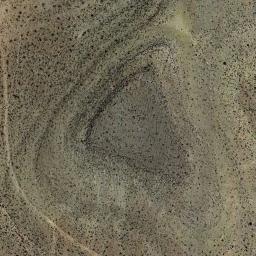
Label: chaparral